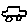
Label: car